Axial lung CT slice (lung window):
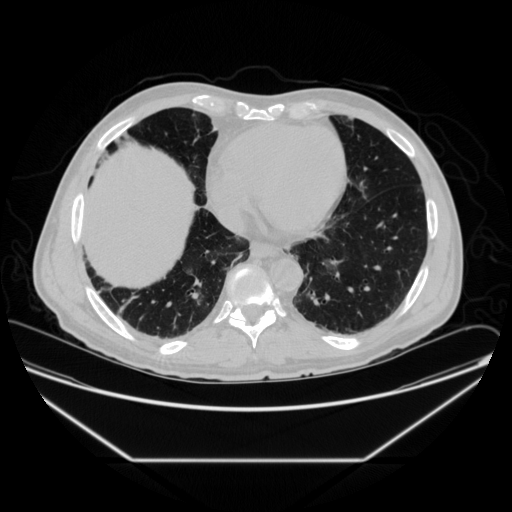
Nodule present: no